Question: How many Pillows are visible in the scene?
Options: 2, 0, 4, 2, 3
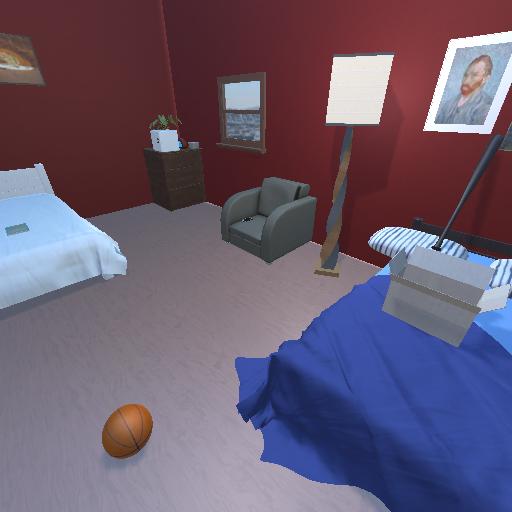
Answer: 2